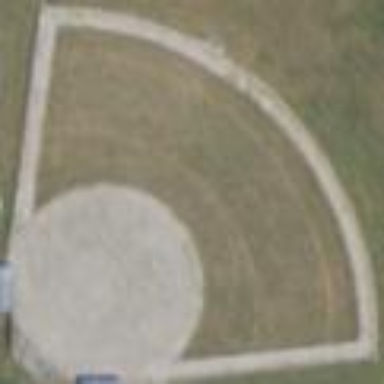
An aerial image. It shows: Softball pitch for baseball.